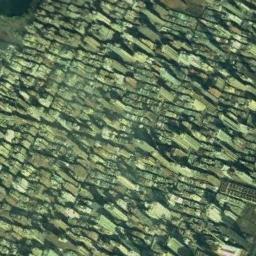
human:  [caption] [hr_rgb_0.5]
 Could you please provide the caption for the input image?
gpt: The road is very narrow in the picture .

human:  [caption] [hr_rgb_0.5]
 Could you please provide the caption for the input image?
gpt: There are many densely arranged buildings and several roads and many trees in a business district .

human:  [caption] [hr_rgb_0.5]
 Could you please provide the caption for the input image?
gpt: A dense commercial area has lots of buildings of different heights .

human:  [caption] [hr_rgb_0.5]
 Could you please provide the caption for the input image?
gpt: The commercial area is consist of many buildings .

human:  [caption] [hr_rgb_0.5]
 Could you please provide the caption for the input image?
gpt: There are many buildings arranged densely on a commercial area .